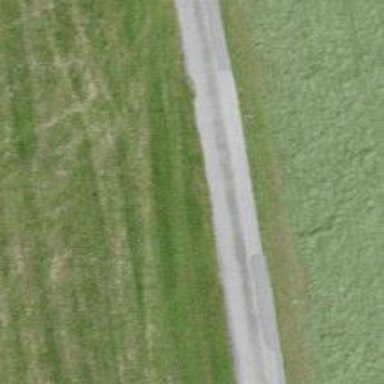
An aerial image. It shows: Asphalt track with grade1 surface.